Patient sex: F
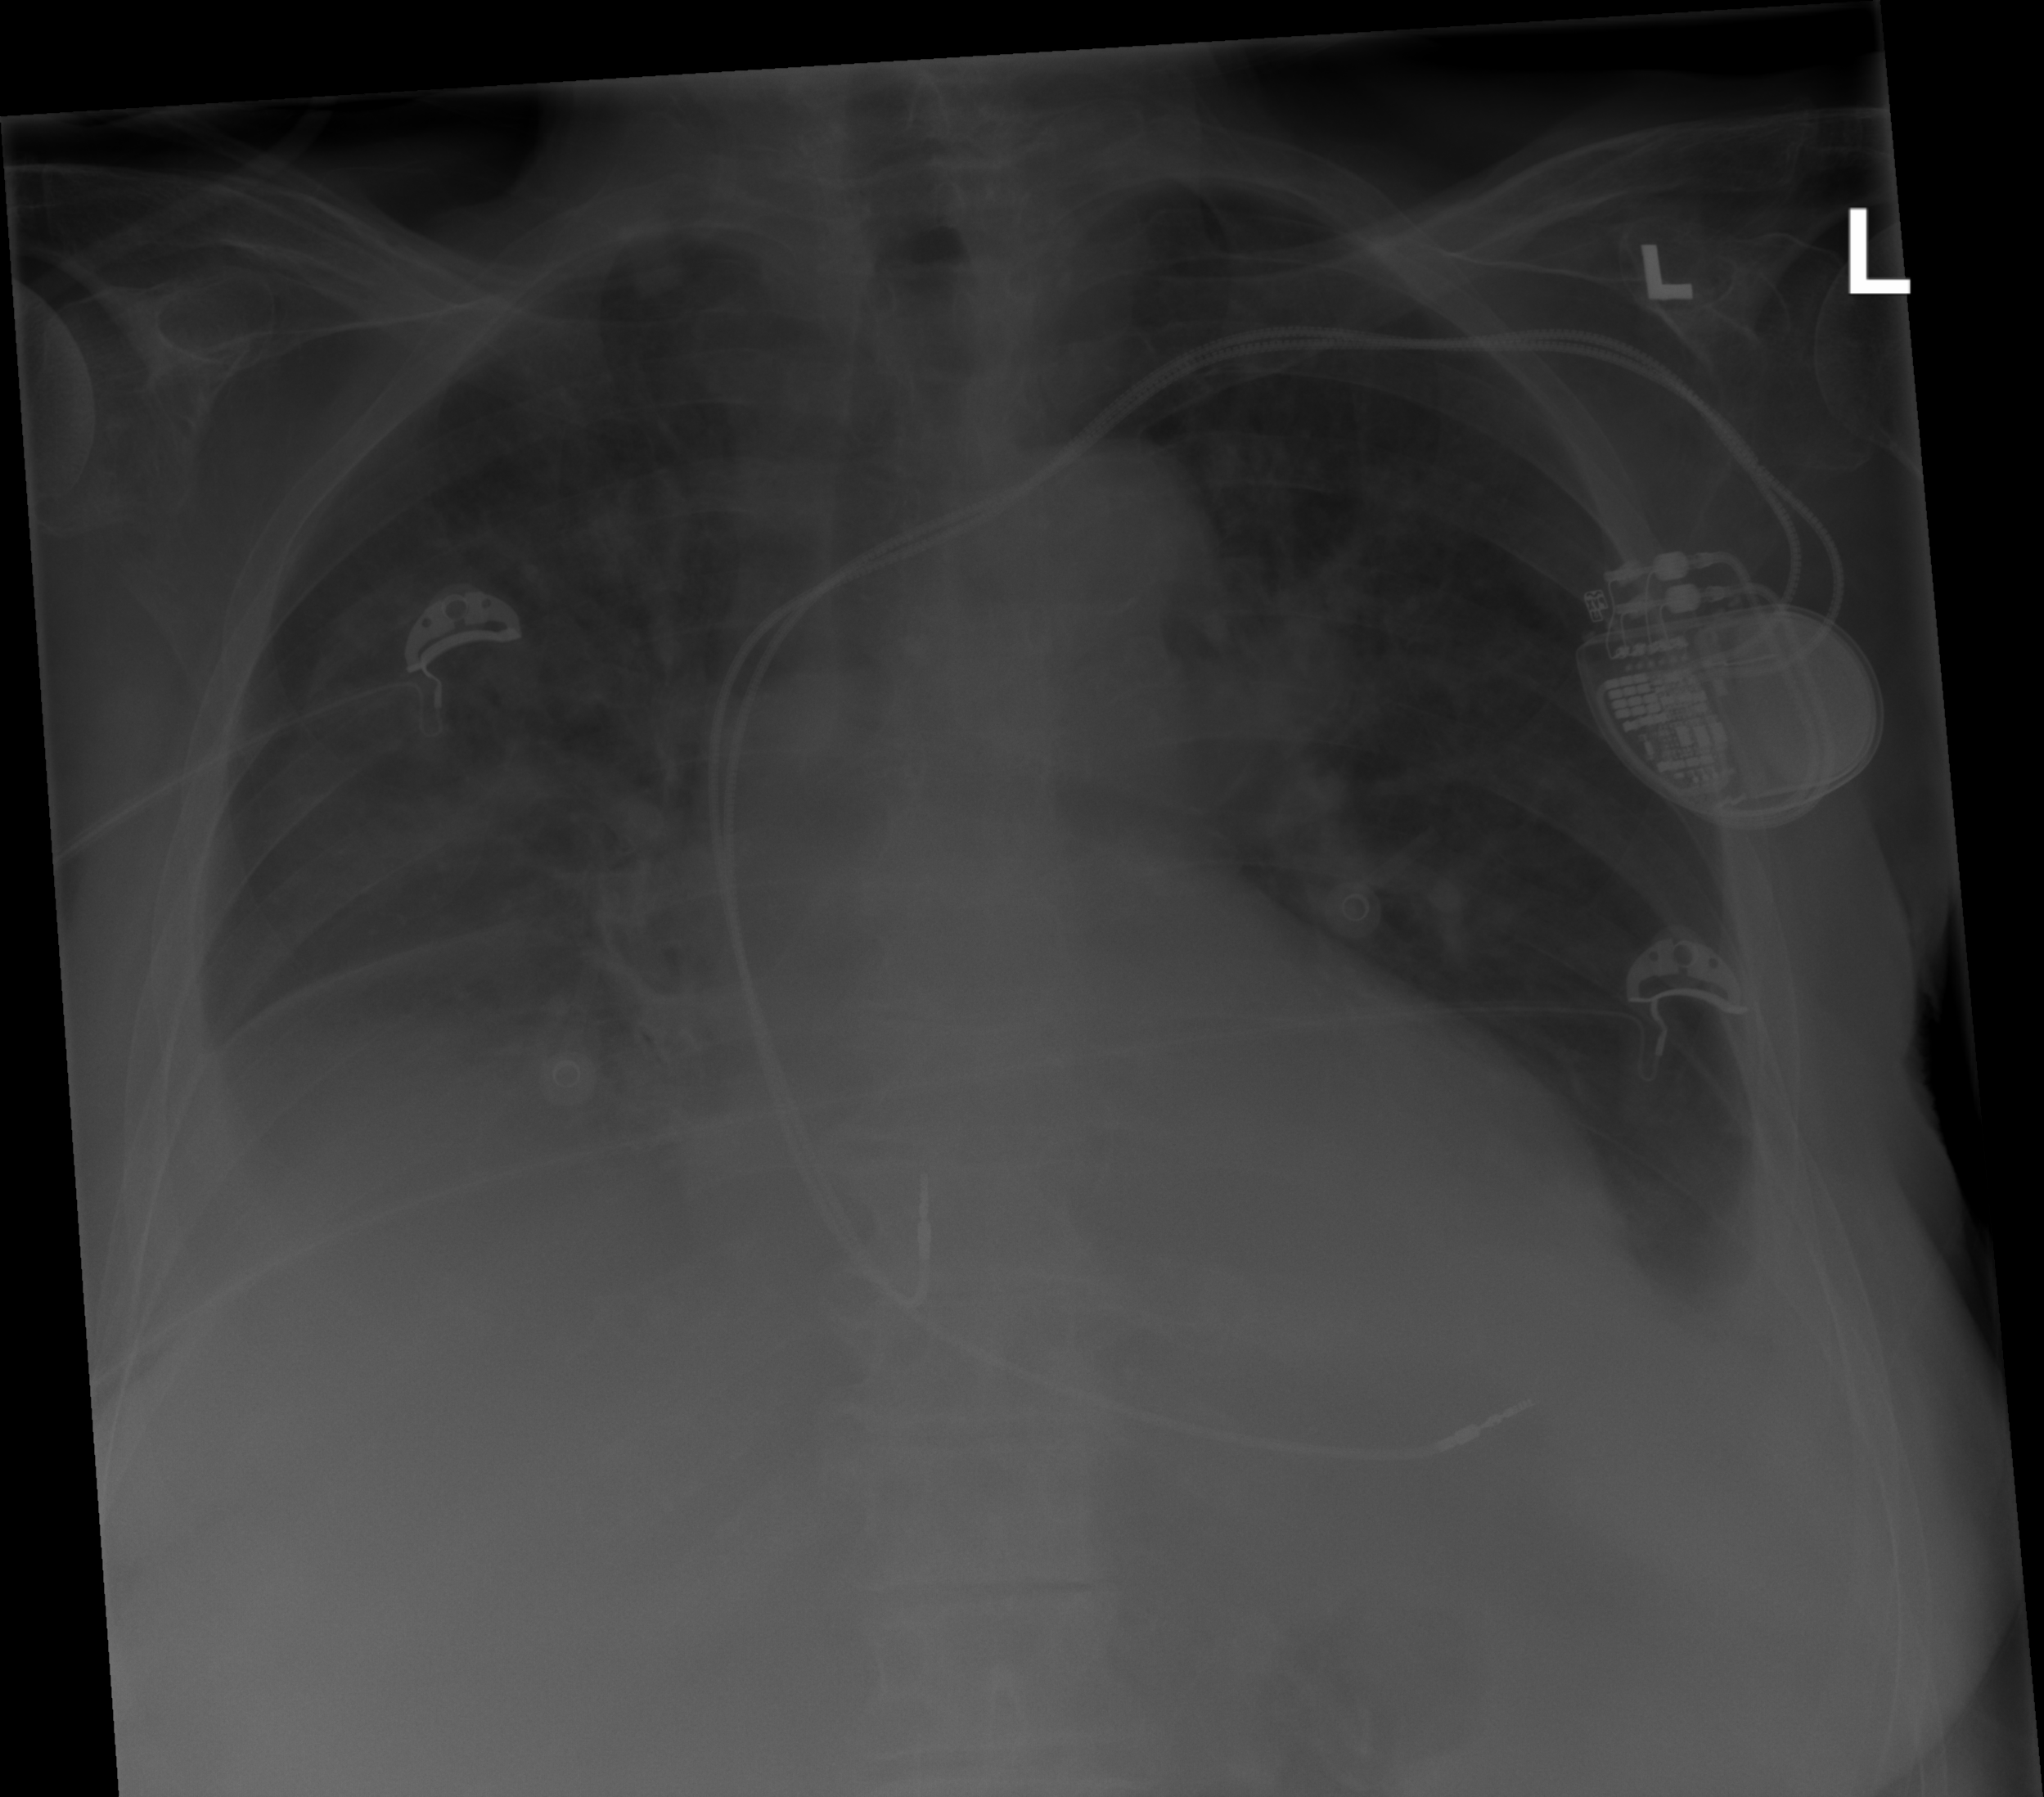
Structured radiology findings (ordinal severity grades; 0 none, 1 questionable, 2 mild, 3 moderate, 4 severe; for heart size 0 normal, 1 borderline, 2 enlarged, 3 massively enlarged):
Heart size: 2
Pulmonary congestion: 2
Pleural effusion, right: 3
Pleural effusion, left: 2
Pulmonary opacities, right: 3
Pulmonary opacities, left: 2
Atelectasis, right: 2
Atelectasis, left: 2